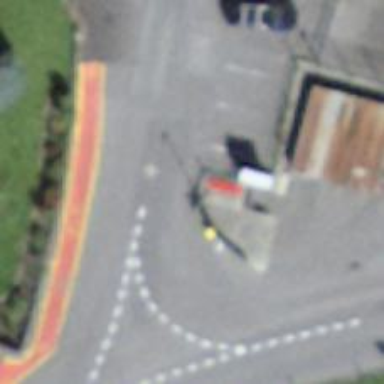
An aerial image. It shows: Post box is visible.